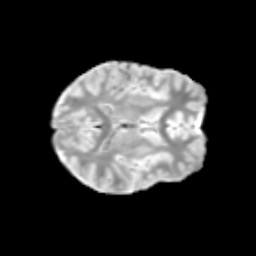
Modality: T2w
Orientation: axial
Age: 11
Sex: male
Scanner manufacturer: siemens
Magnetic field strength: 3 T
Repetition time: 3.8 s
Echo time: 0.07 s